Interaction volume radius: 5 \u00c5
Interaction volume height: 25 \u00c5
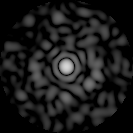
Disorder parameter: 0.8434